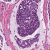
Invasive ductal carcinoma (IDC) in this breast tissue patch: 0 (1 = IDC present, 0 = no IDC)